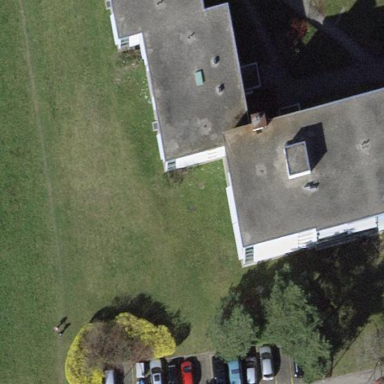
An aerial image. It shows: Flat-roofed building.